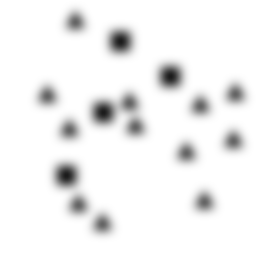
Squares: 4
Triangles: 12
Stars: 0
Total shapes: 16